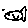
Label: fish